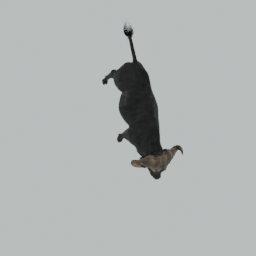
Label: animals